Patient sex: F
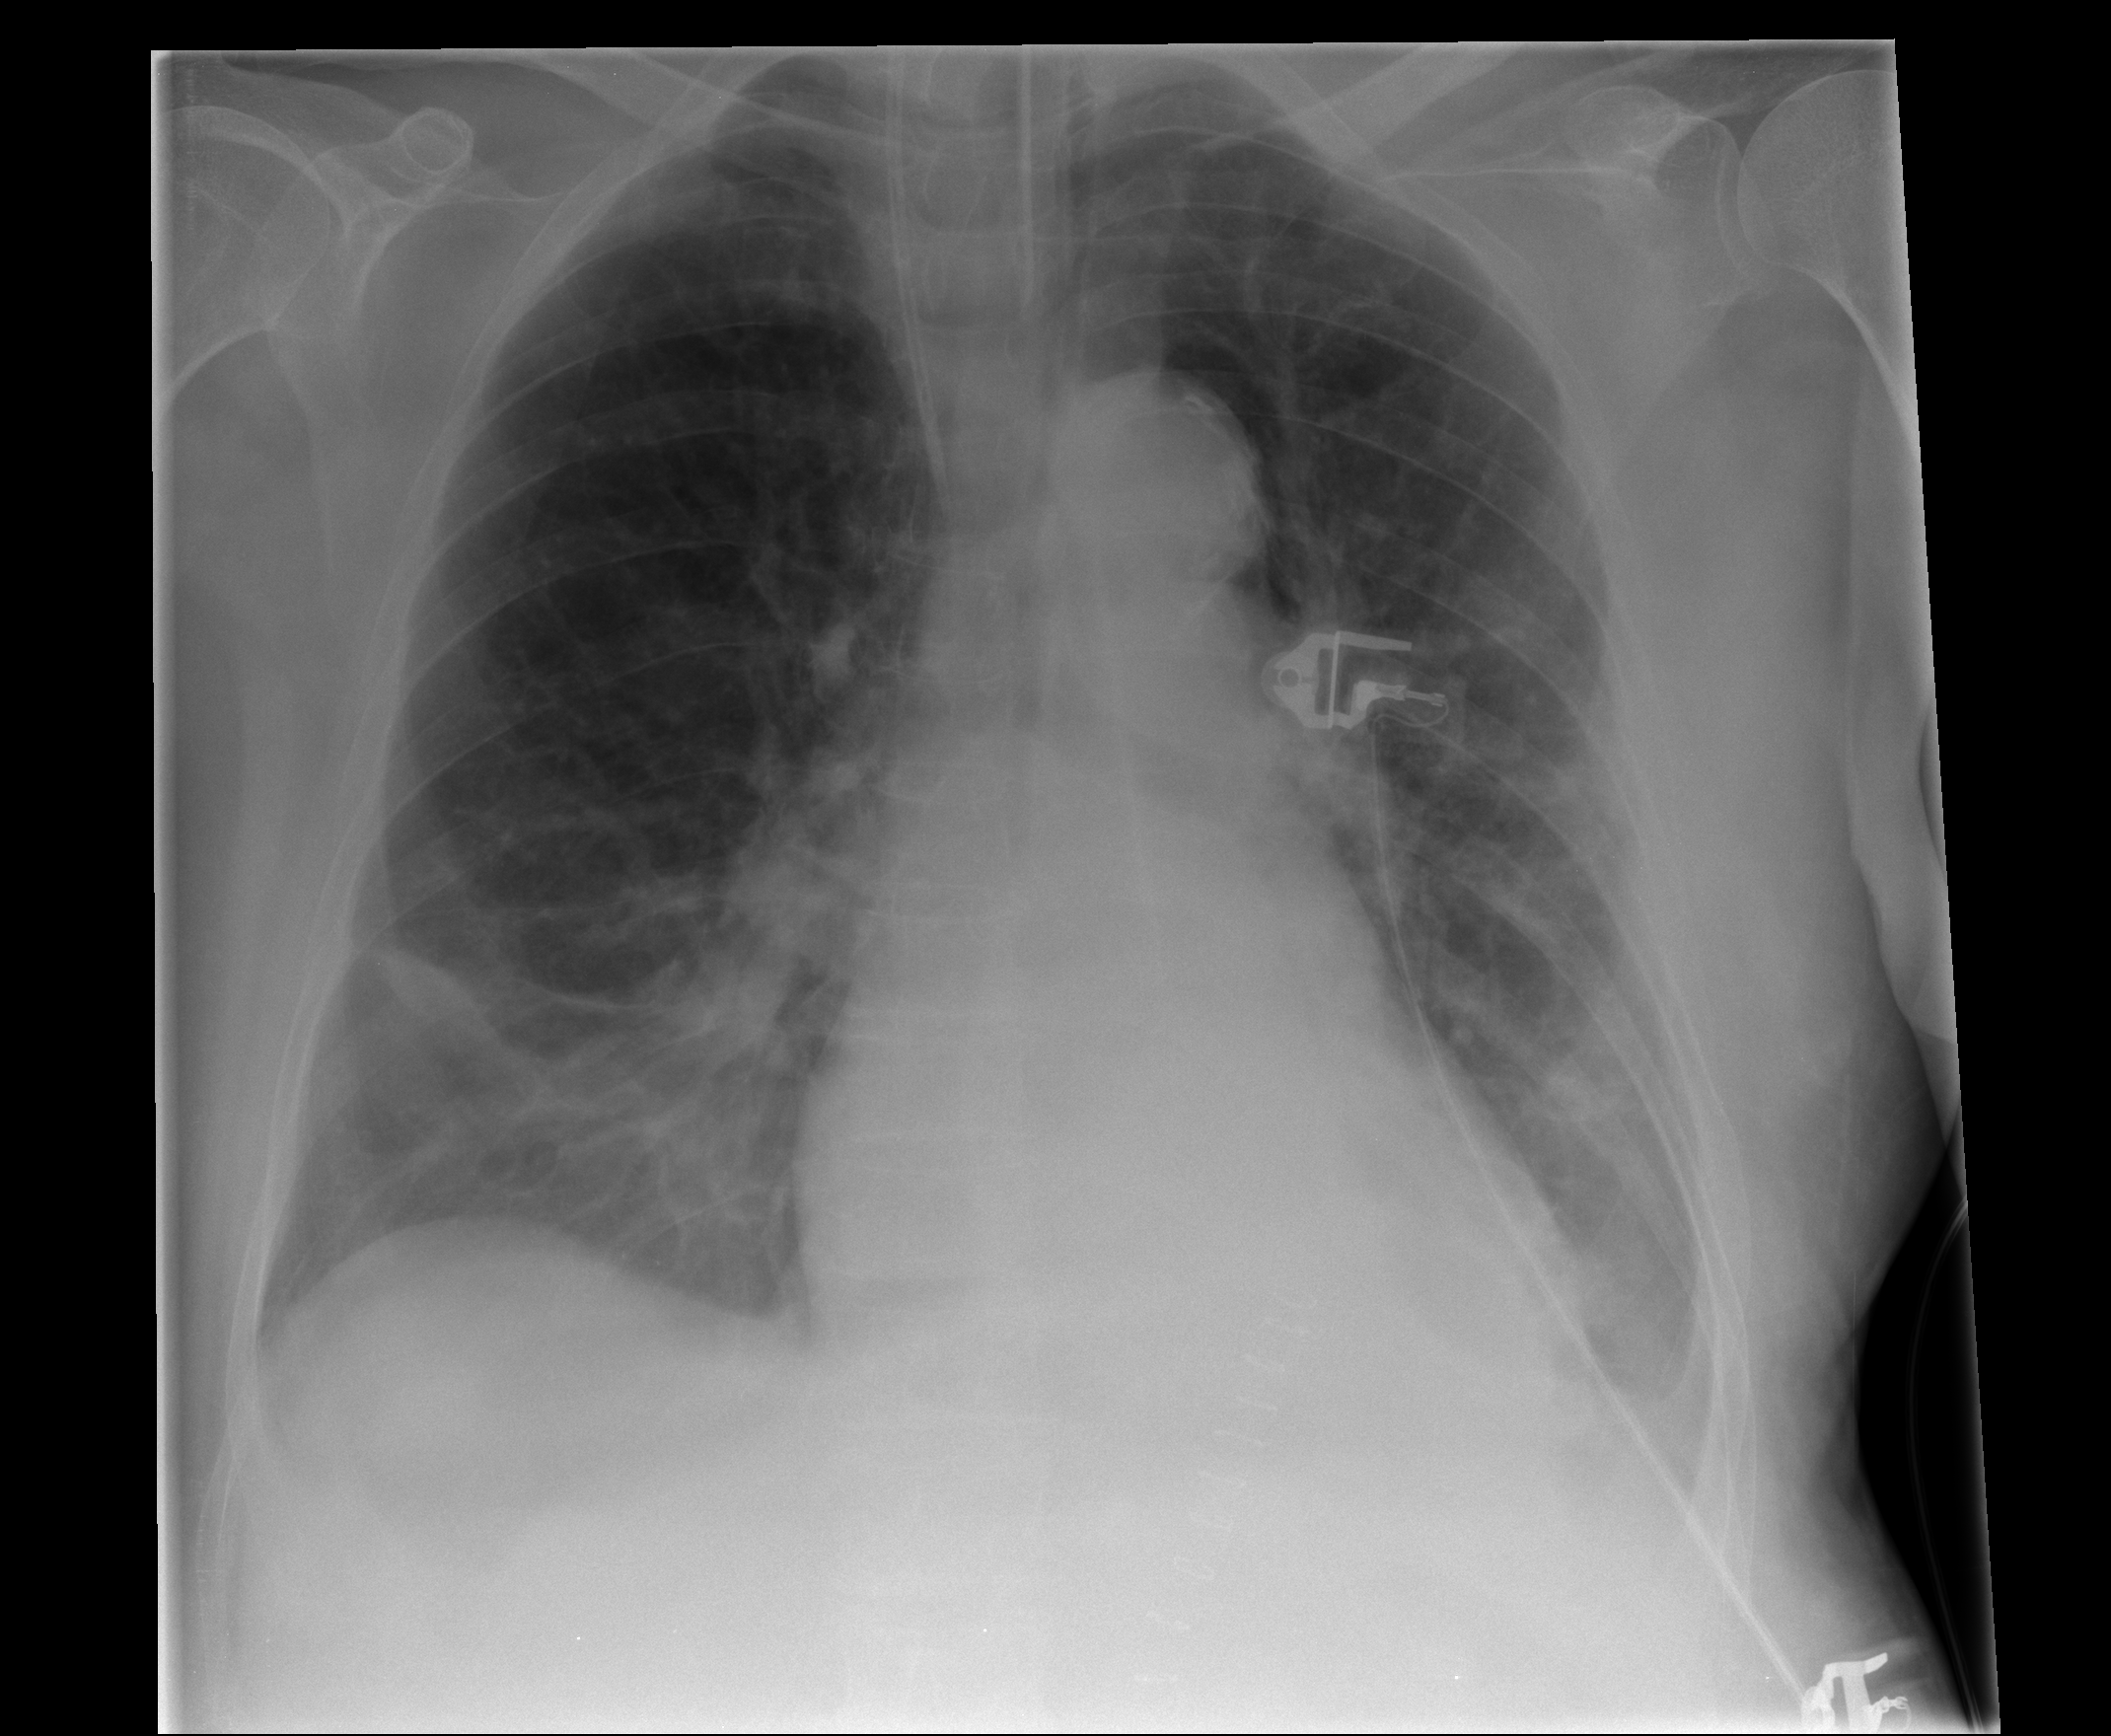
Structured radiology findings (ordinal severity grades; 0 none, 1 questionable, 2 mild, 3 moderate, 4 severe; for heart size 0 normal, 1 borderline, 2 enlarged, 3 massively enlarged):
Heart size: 0
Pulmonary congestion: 0
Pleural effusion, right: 2
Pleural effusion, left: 2
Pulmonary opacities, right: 0
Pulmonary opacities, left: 2
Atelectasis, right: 2
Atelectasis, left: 2